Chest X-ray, PA view. Patient: 46 years old, sex F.
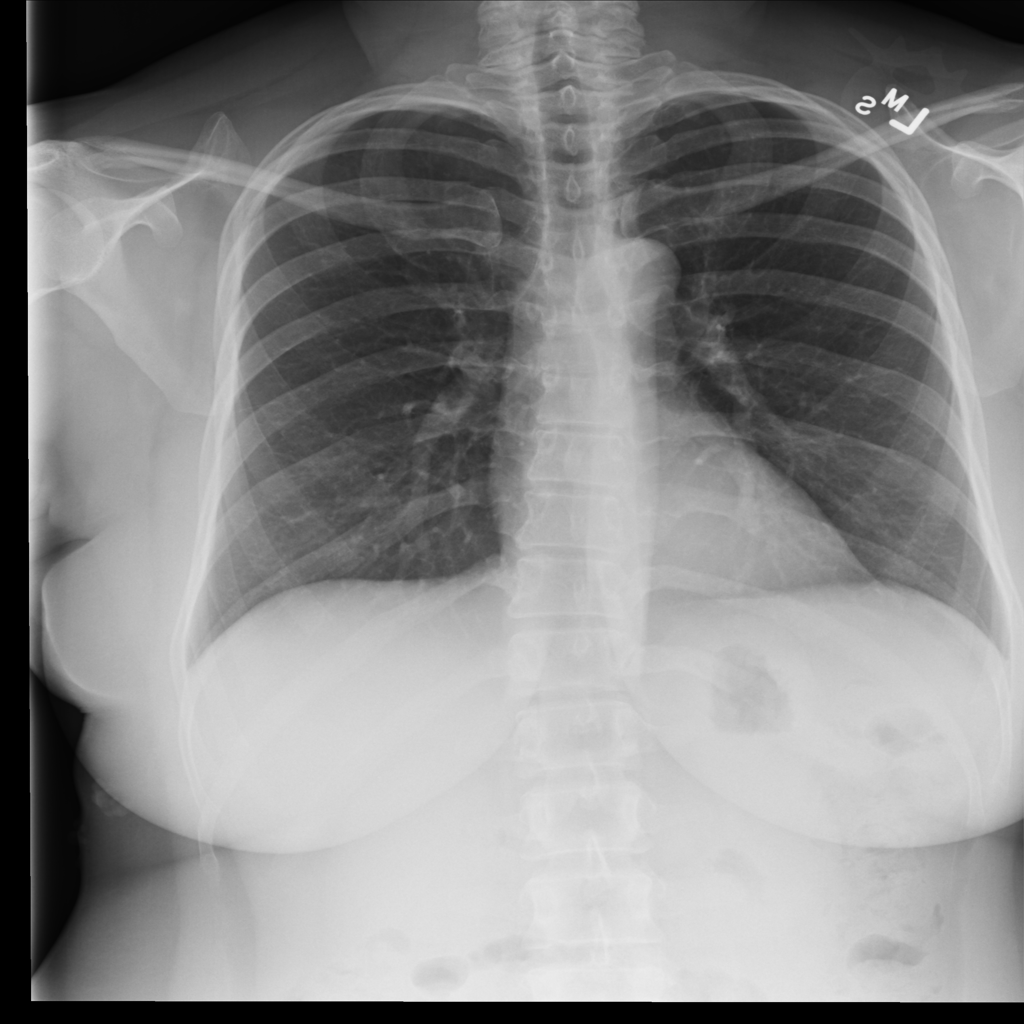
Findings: No Finding